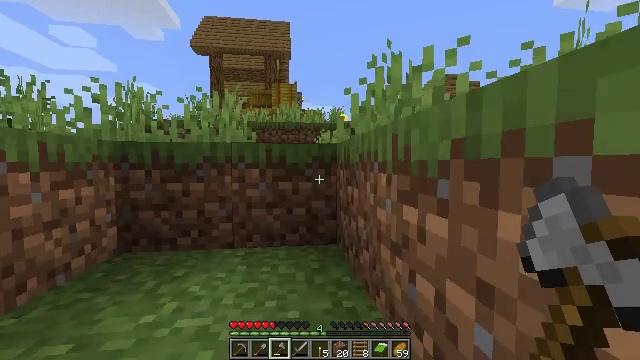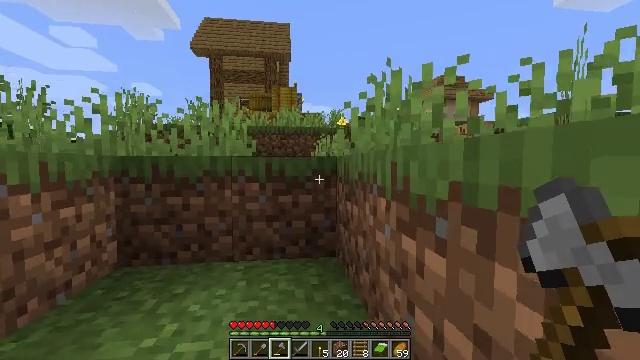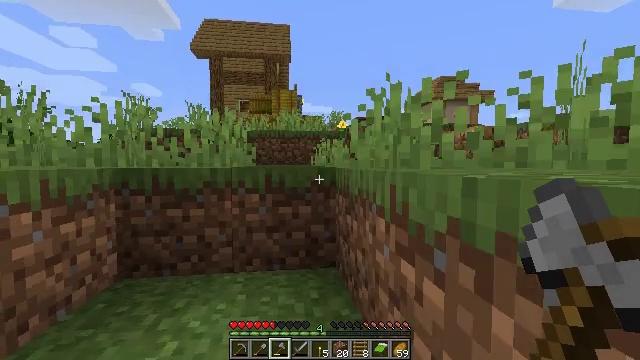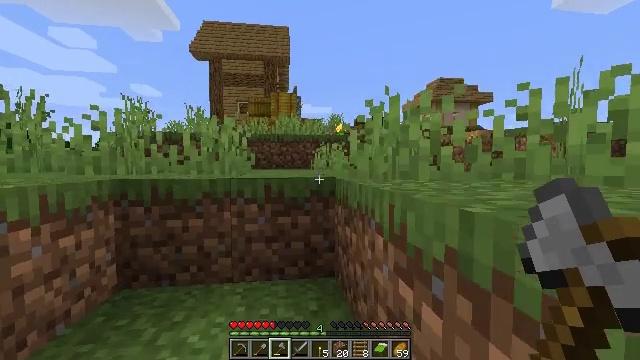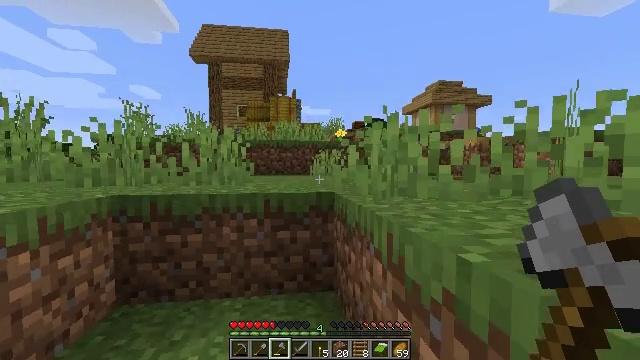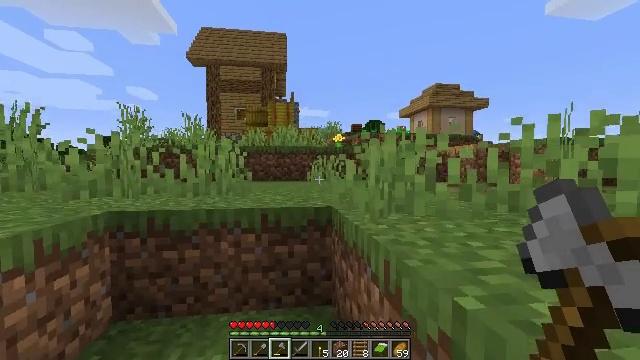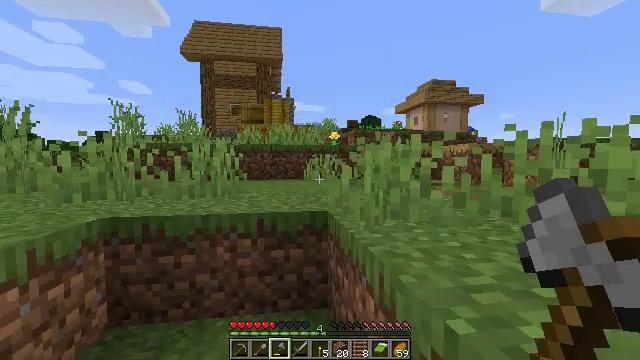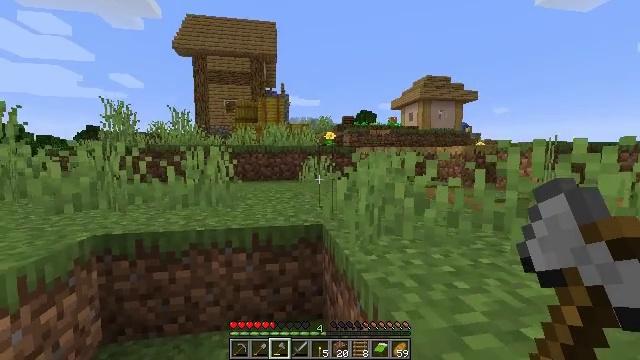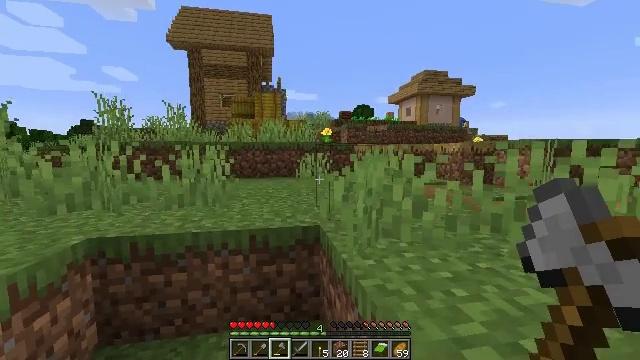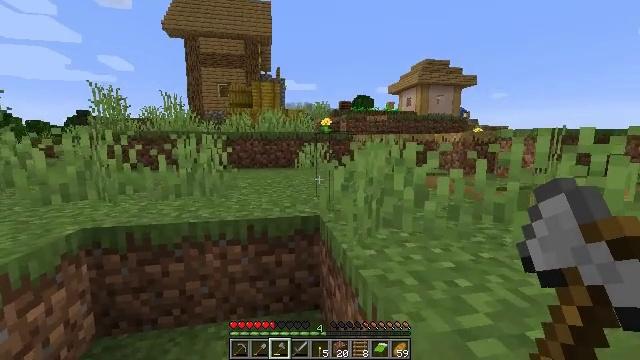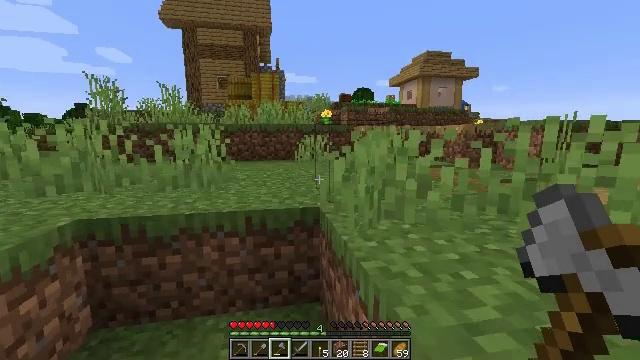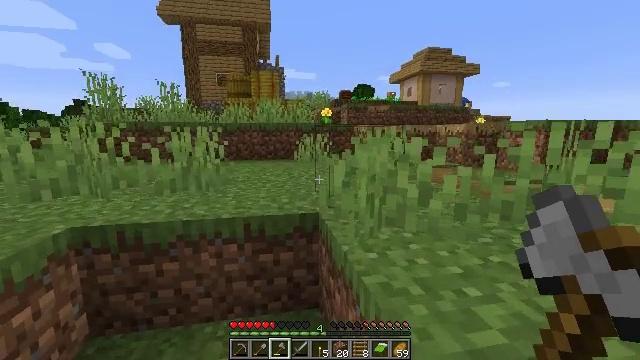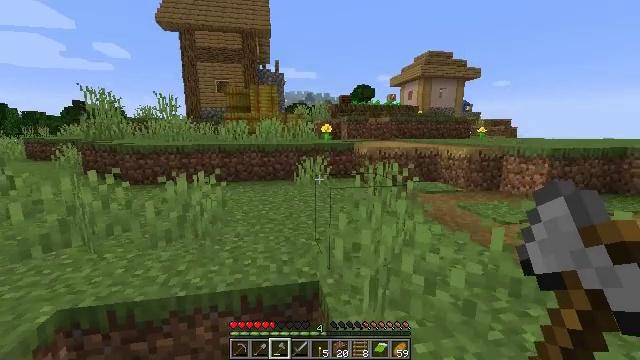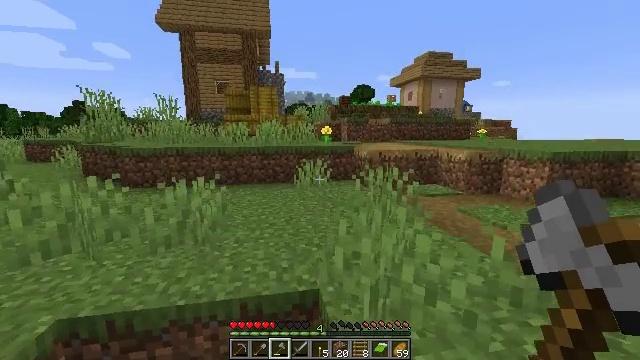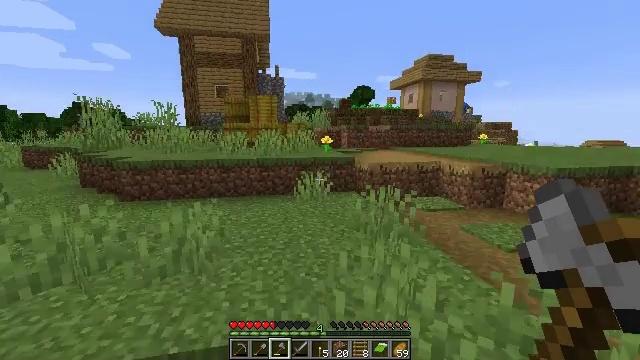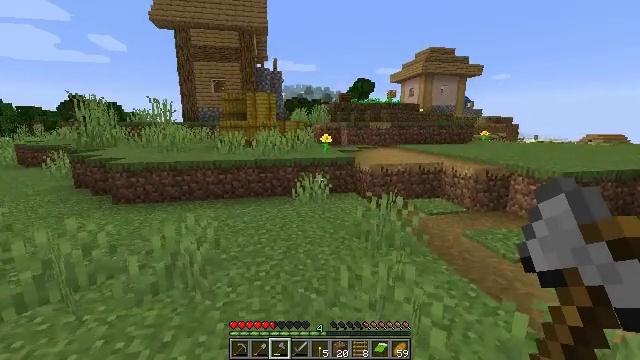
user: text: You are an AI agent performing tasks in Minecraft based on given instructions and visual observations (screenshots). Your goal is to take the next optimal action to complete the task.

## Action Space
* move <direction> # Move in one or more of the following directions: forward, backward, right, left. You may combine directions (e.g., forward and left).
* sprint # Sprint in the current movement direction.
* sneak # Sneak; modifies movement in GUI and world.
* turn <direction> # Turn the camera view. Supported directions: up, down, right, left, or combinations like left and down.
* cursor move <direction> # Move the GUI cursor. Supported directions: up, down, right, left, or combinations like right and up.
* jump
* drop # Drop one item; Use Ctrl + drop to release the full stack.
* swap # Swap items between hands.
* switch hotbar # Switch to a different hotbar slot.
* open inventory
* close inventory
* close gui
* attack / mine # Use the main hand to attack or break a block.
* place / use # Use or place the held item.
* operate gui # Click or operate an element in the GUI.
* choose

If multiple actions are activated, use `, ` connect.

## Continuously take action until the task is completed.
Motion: motion action
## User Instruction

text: Remove a ladder from the inventory.
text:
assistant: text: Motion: move forward, jump
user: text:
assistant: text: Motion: move forward, jump
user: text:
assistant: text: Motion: move forward, jump
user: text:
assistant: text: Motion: move forward, jump
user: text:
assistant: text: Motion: move forward, jump
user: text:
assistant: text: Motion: move forward, turn down, jump
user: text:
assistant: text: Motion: move forward, turn right and down, jump
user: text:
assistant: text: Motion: move forward, turn down, jump
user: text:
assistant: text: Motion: move forward, turn down, jump
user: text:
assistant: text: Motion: move forward, turn down, jump
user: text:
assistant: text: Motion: move forward, jump
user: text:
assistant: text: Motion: move forward, jump
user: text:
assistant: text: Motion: move forward, jump
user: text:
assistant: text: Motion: move forward, jump
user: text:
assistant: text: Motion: move forward, turn down, jump
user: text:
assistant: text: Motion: move forward, turn right and down, jump
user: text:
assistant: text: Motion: move forward, turn right and down, jump
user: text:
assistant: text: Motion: move forward, turn right and down, jump
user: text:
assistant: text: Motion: move forward, turn right and down, jump
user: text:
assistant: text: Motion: move forward, turn right and down, jump
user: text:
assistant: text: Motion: move forward, turn right and down, jump
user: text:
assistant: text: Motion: move forward, turn right, jump
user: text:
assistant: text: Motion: move forward, turn right, jump
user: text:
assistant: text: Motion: move forward, turn right, jump
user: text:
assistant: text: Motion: move forward, turn right
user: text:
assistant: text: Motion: move forward, turn right
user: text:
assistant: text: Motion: move forward, turn right
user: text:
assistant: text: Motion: move forward
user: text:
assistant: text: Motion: move forward, turn right
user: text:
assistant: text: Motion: move forward, turn right